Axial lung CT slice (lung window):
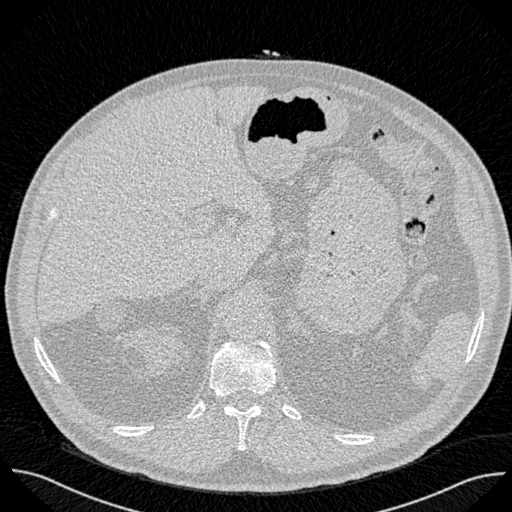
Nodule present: no